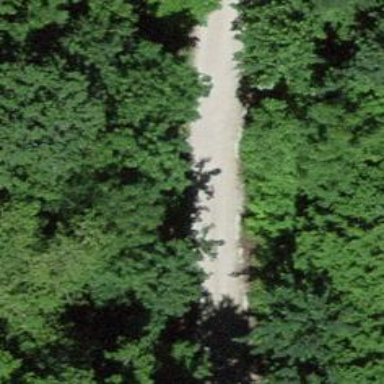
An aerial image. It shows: Residential road with unpaved surface.